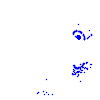
Particle: kaon